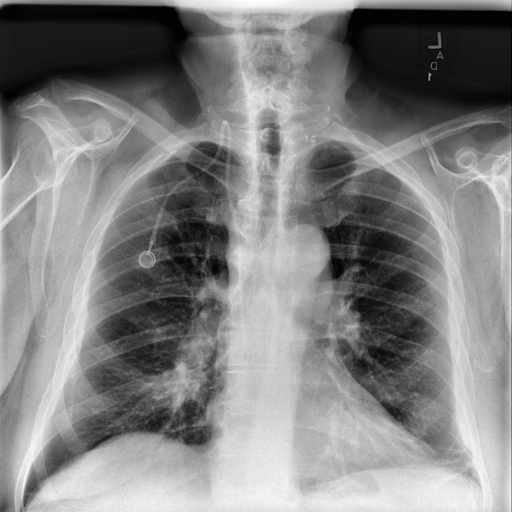
Finding: NORMAL